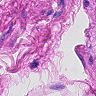
Metastatic tissue present: no